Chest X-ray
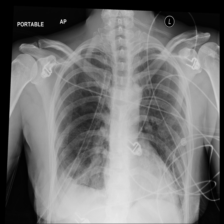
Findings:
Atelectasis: negative
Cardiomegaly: negative
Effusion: negative
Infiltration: negative
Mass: negative
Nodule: negative
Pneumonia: negative
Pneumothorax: negative
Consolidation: negative
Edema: negative
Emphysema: negative
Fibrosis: negative
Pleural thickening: negative
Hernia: negative